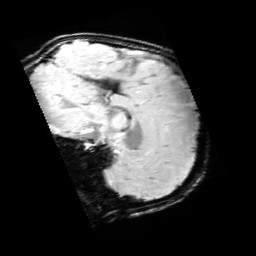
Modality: SWI
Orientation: sagittal
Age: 11
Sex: female
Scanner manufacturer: siemens
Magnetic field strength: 3 T
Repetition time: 0.027 s
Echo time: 0.02 s